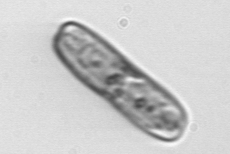
Label: Ephemera